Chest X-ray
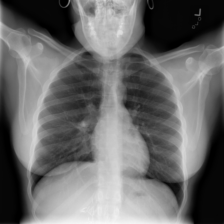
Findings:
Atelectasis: negative
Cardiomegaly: negative
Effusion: negative
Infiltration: positive
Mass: negative
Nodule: negative
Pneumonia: negative
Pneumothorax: negative
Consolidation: negative
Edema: negative
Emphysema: negative
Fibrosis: negative
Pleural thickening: negative
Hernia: negative